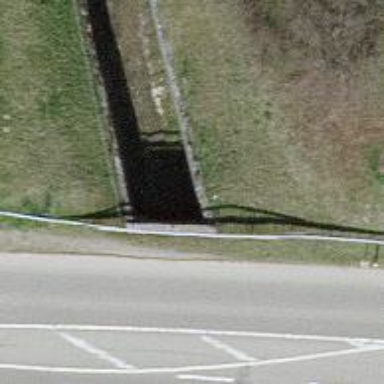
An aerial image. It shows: Tunnel.